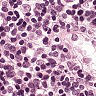
Metastatic tissue present: no